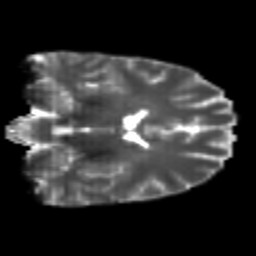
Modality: T2w
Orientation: coronal
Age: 26
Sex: male
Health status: healthy
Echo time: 0.074 s